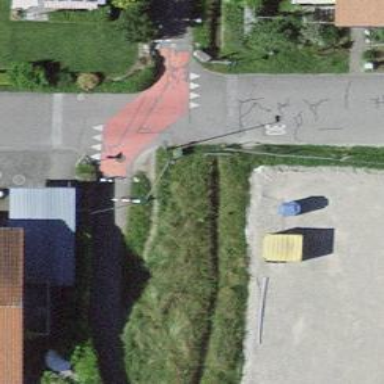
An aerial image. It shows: Cycle barrier.